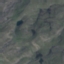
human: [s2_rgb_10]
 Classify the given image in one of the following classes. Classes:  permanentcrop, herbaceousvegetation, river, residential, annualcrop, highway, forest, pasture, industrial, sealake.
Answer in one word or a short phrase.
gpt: HerbaceousVegetation